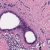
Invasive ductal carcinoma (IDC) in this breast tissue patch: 0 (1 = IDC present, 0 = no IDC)